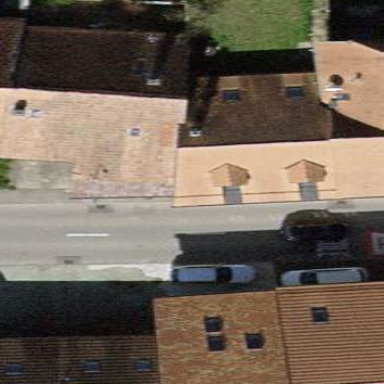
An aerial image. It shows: Residential building.